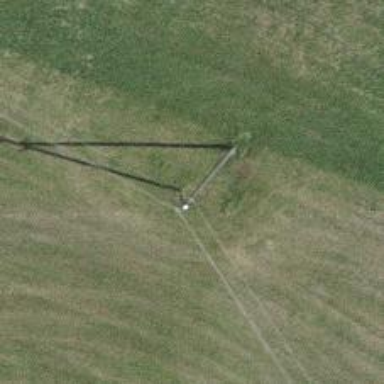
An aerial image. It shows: Minor power line.